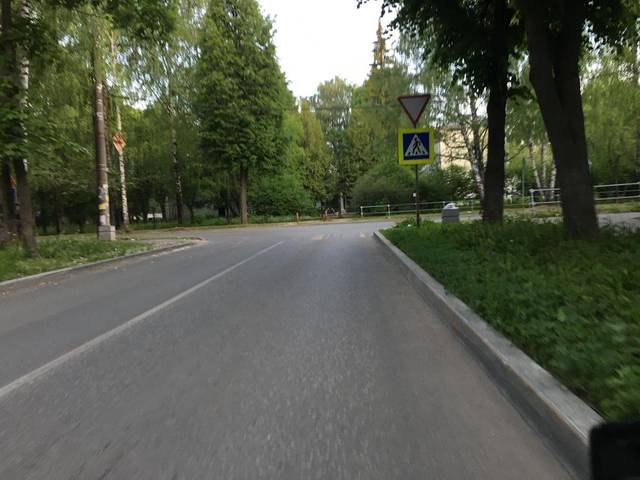
Region: Russia
Coordinates: 56.646, 47.882